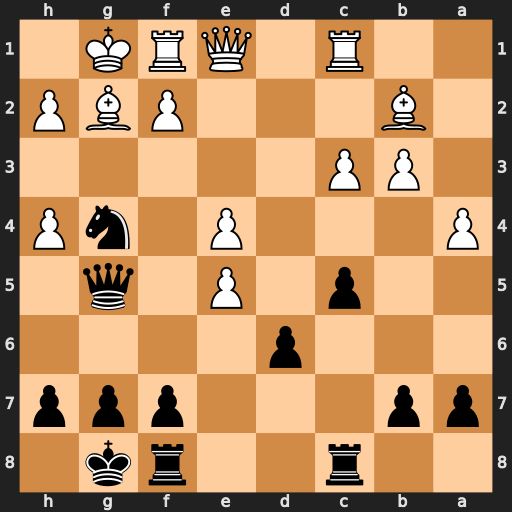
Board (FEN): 2r2rk1/pp3ppp/3p4/2p1P1q1/P3P1nP/1PP5/1B3PBP/2R1QRK1
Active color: b
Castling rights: -
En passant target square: -
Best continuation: Qf4 f3 Qxh2#